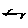
Label: bird